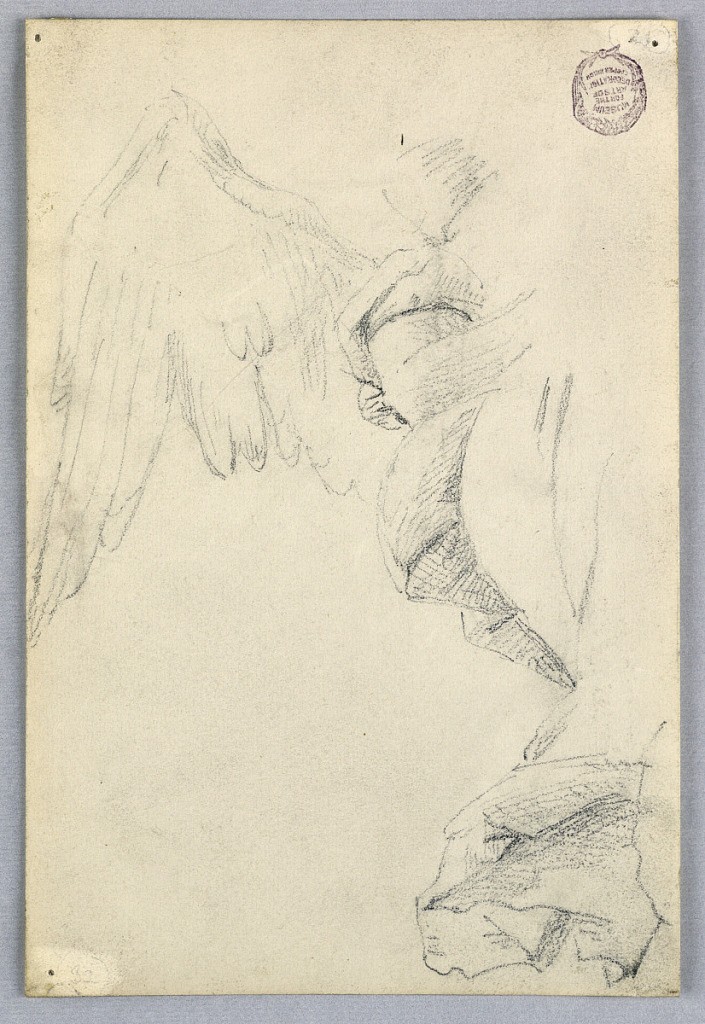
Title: Sketch with Wings and Drapery
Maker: Francis Augustus Lathrop, American, 1849–1909
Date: ca. 1895
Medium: Graphite on laid paper
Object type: Drawing
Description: Wings, upper left; drapery, right.